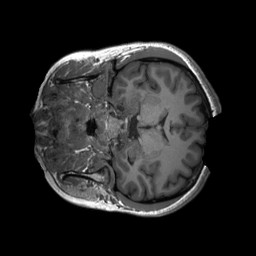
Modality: T1w
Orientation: coronal
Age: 19
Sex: female
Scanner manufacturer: siemens
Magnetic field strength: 3 T
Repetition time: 2.3 s
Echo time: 0.00232 s